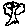
Label: tree